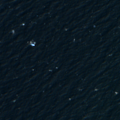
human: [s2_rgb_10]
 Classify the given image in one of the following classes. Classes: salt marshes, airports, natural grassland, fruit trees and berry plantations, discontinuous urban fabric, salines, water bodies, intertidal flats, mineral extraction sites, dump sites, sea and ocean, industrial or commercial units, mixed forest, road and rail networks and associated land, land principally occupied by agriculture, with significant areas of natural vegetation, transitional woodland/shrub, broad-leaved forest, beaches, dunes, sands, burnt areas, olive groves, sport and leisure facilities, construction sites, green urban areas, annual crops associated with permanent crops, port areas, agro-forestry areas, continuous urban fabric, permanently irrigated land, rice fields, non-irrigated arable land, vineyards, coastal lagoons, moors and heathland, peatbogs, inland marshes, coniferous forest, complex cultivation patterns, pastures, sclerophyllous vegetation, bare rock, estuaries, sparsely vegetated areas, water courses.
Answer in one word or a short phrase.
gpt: sea and ocean